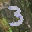
Label: 3